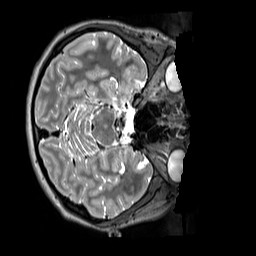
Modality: T2w
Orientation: axial
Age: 14
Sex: female
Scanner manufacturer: siemens
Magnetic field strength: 3 T
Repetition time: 3.2 s
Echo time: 0.408 s